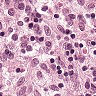
Metastatic tissue present: no